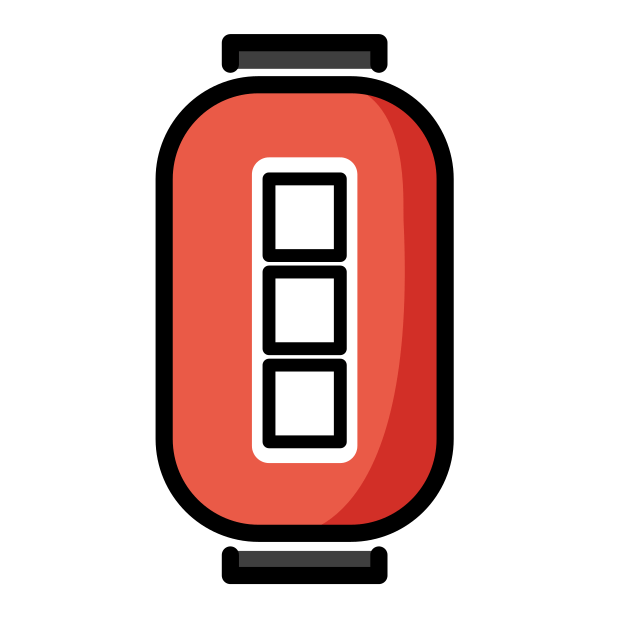
red paper lantern